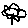
Label: flower